Question: In this method
'''
void lame(void) {
char small[30];
gets(small);
printf("%s
",small);
}
'''
I would expect the stack to get increased by 0x20
but instead gdb shows it getting increased by 0x38
'''
0x08048450 <+3>: sub $0x38, %esp
'''
I'm not really sure what info is needed to answer this question so if I miss something please let me know and I'll add it:
- - - -
Just wanted to play around with buffer overflows and found <URL> example that I am following
'''
disas lame
'''

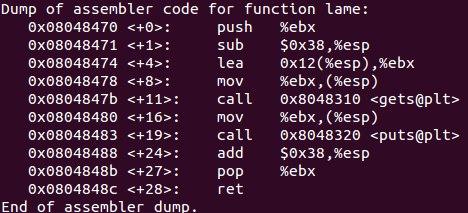
Answer: For starters, your buffer is rounded up to '0x20' bytes, no surprise there. The outgoing arguments need 4 more bytes. So we have a net requirement of '0x24' bytes.
The updated calling convention mandates that stack pointer must be kept 16 byte aligned. Since the 'push %ebx' uses 4 bytes and an additional 4 are used for the return address put on the stack by the 'call' instruction, the adjustment has to be 8 bytes off from a multiple of 16. This combined with our minimum requirement of '0x24' bytes means allocating '0x28' should be enough. 'gcc' instead allocating 16 extra bytes for a total of '0x38' seems to be a bug or peculiarity exhibited by at least gcc versions 4.4 through 4.9. Note that 'clang' and 'llvm-gcc' both allocate the expected '0x28' bytes.
My testing ruled out the extra space being related to use of 'gets' or the compiler optimizing a 2 argument 'printf' into a 1 argument 'puts'.